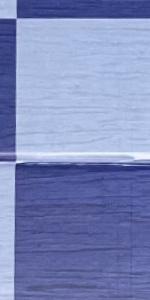
Label: Empty